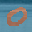
Label: 0